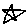
Label: star